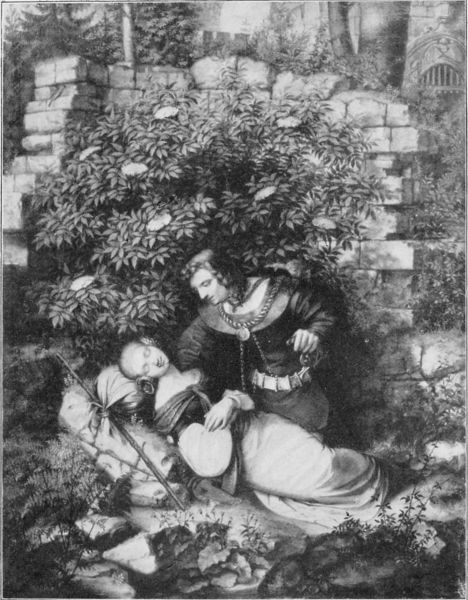
Titel: Das Käthchen von Heilbronn
Künstler: Moritz Schwind
Institution: Hamburg, Privatbesitz
Schlagwörter: baum, blätter, gemälde, mann, schlaf, umhang, bäume, mädchen, blumen, frau, kleid, zeichnung, ölbild, blüten, park, richter, augen, halten, stein, steine, natur, strauch, busch, büsche, gebüsch, gitter, haare, paar, pflanzen, locken, wald, sack, stock, liebe, liegen, ruhen, schlafen, schlafende, stab, gepäck, kette, mauer, romantik, tor, ruine, stich, schwert, buschwerk, märchen, prinz, edelmann, holunder, mauersteine, geischt, runie, dornröschen, giter, hollerbusch